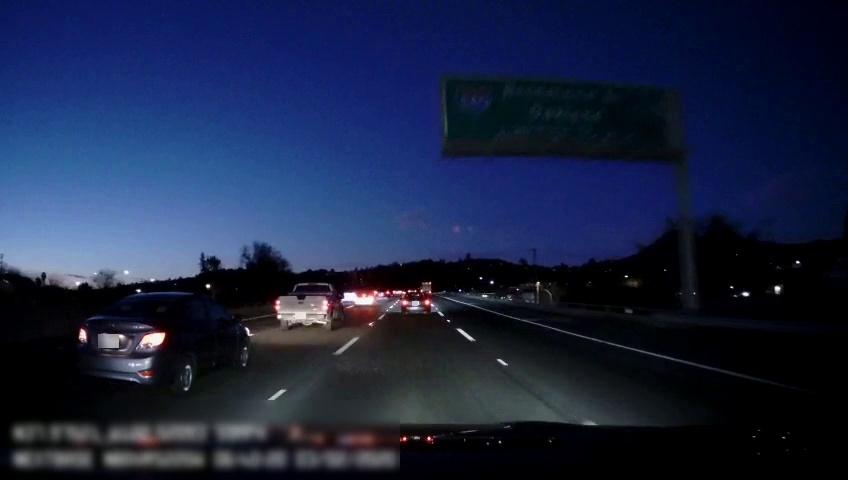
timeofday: Night
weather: Other
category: Drivable Space
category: Vehicles | Car
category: Vehicles | SUV
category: Vehicles | Car
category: Vehicles | Car
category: Vehicles | Truck
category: Vehicles | Car
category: Vehicles | Truck
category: Lanes | Alternate Lane
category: Lanes | Alternate Lane
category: Lanes | Current Lane
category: Lanes | Current Lane
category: Lanes | Alternate Lane
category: Traffic | Signs